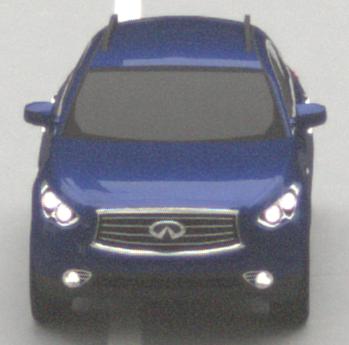
Make: Infiniti
Model: FX 37
Detailed model: FX (S51)
Model produced from: 2012/07
Model produced until: 2013/10
Doors: 5
Color: blue
Road condition: dry road
Daytime: morning or afternoon
Contrast: low contrast